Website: home-depot
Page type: account-selection
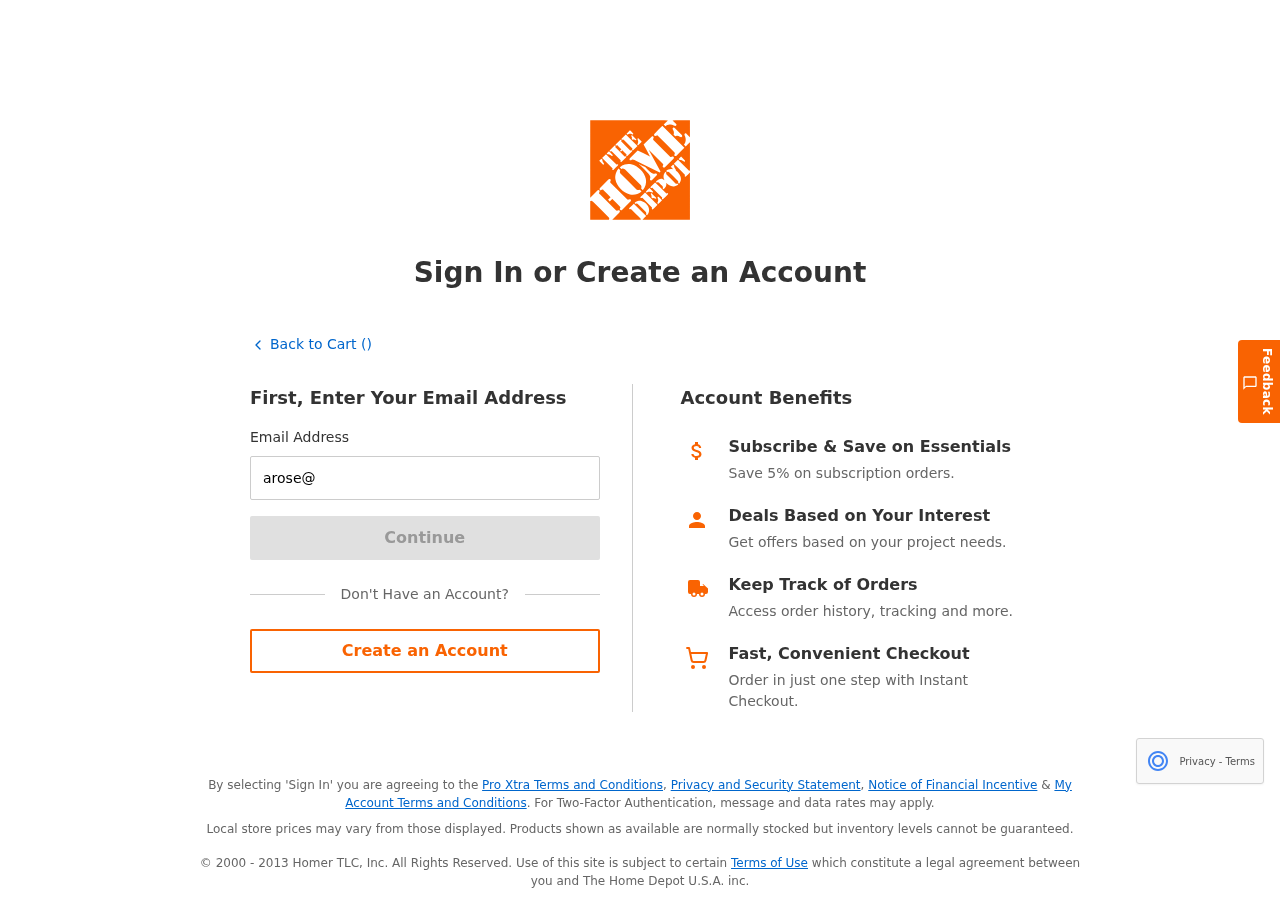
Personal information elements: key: PII_EMAIL
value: arose@gmail.com